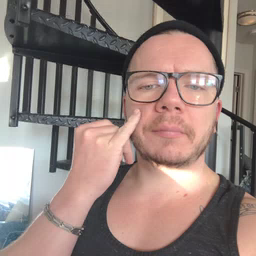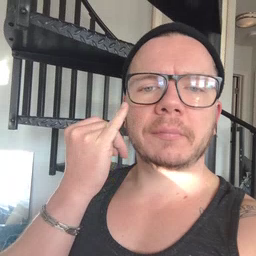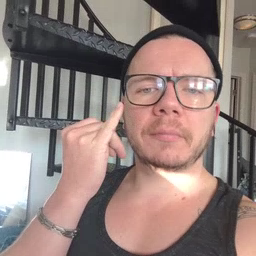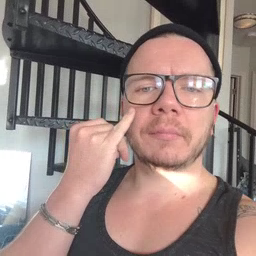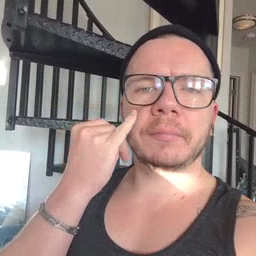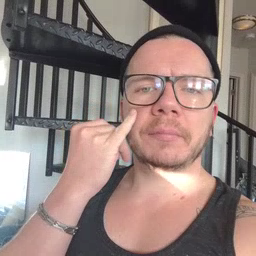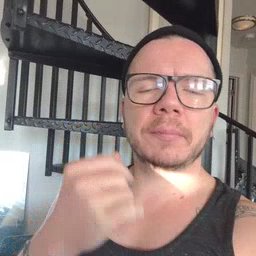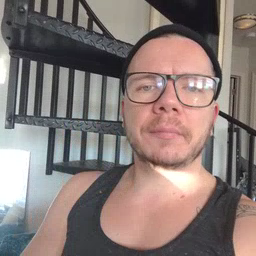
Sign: if